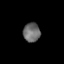
Tissue: lung
Cell type: Epithelial cells
Senescence score: 0.1985
Nuclear area (px): 317
Mean DAPI intensity: 107.596